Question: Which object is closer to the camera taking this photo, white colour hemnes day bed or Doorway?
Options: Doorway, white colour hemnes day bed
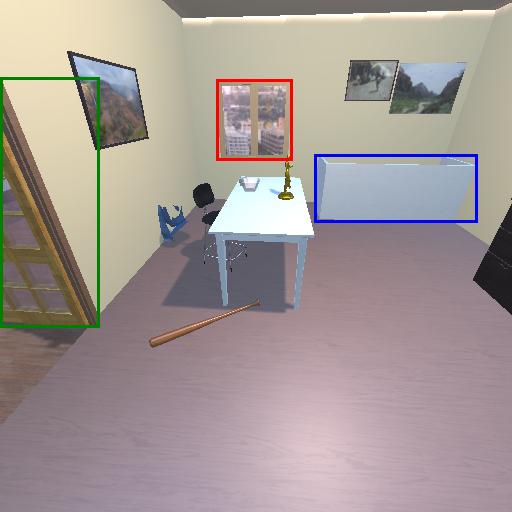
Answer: Doorway